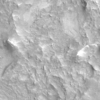
Label: not_dusty